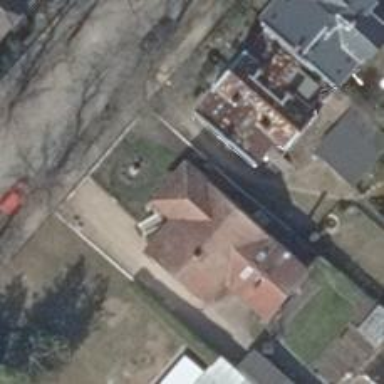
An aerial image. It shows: View of roof with edges.